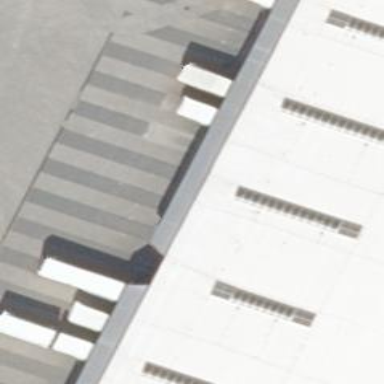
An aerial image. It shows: View of roof of building.